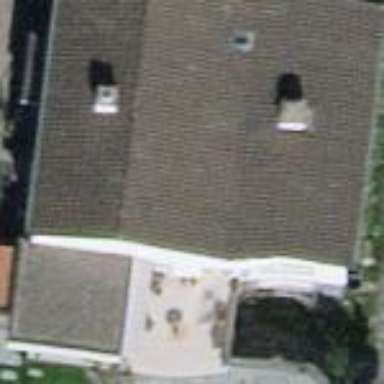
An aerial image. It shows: Building with tiled roof.